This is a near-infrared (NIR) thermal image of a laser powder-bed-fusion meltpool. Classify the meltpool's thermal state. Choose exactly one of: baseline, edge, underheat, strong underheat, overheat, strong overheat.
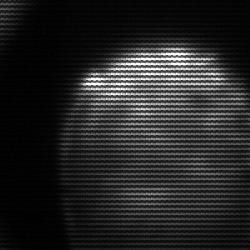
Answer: edge